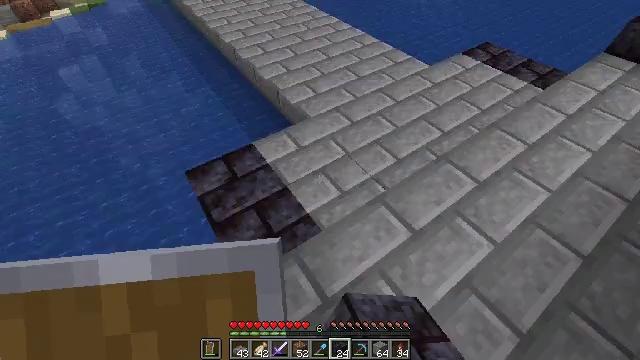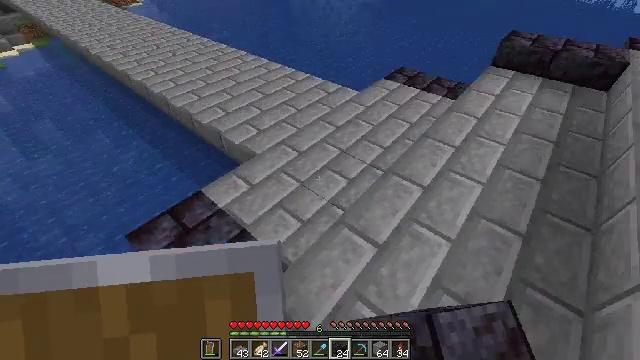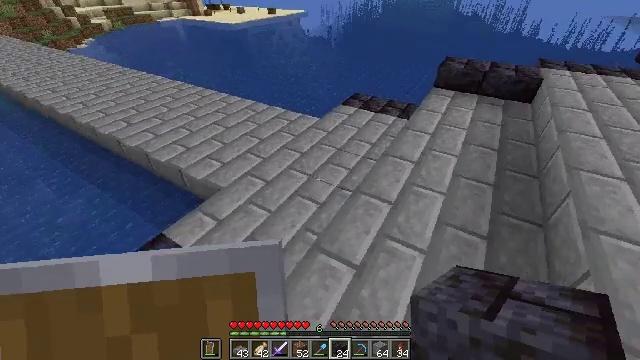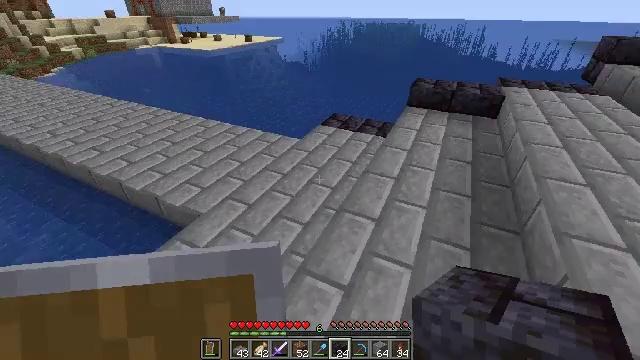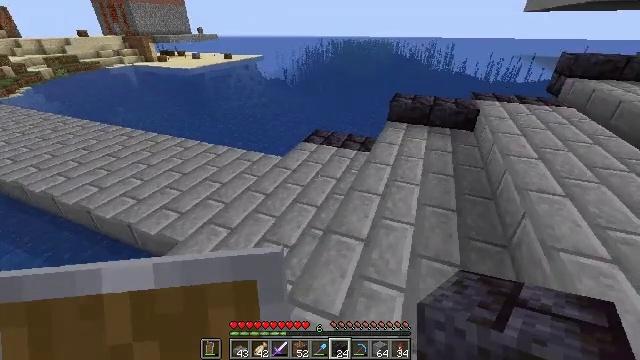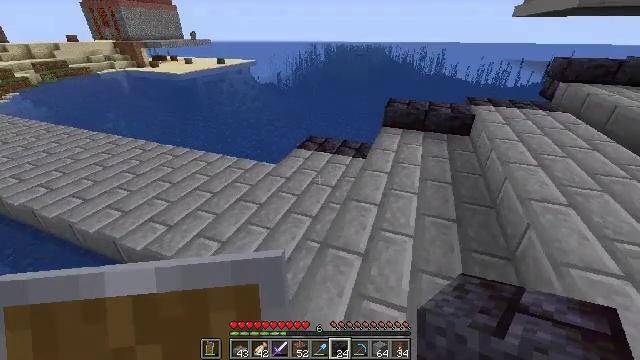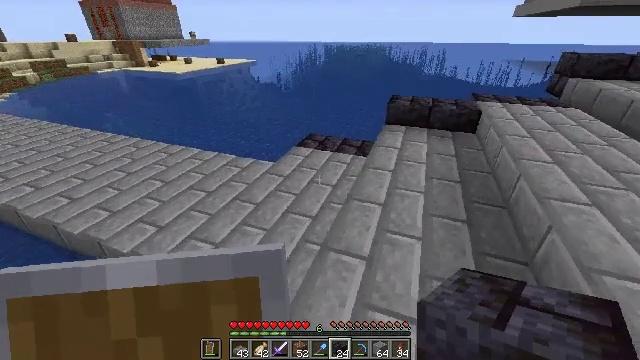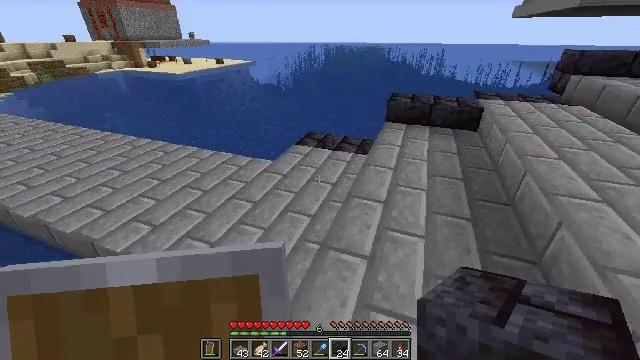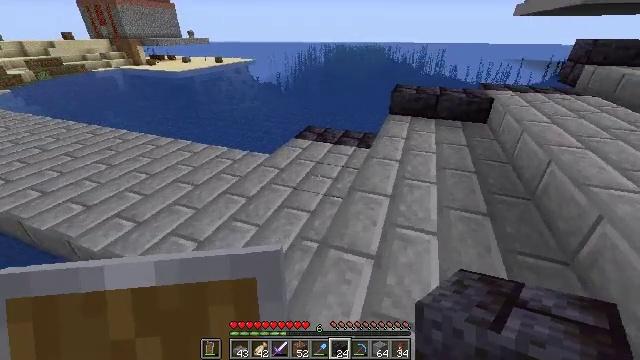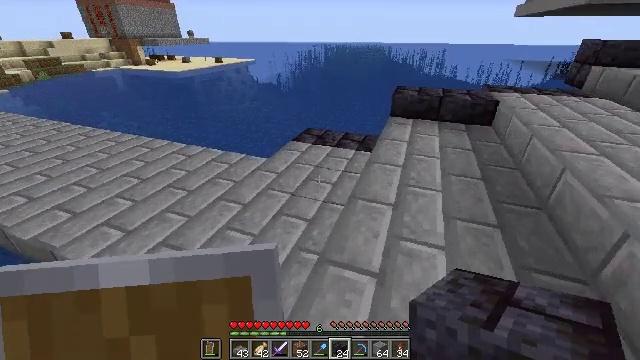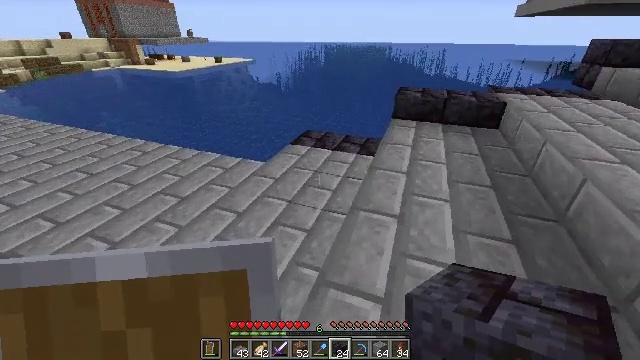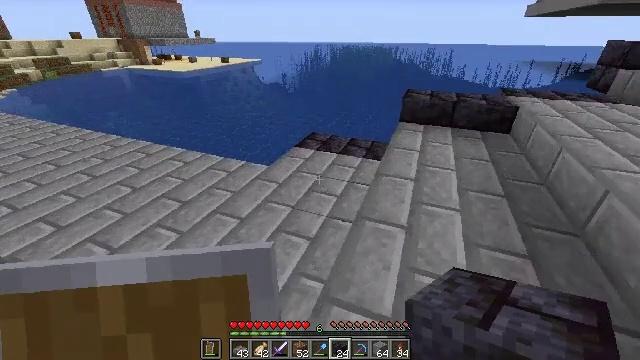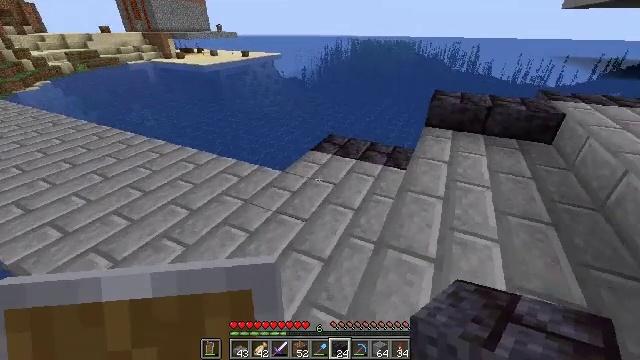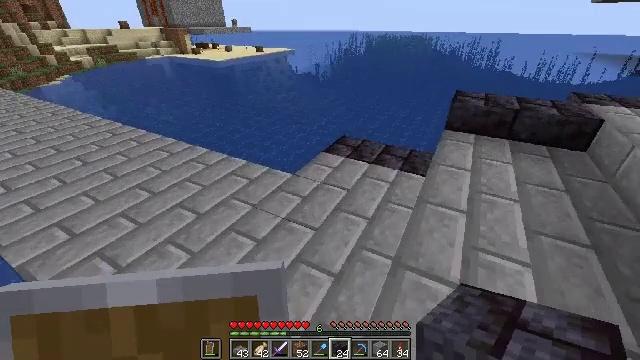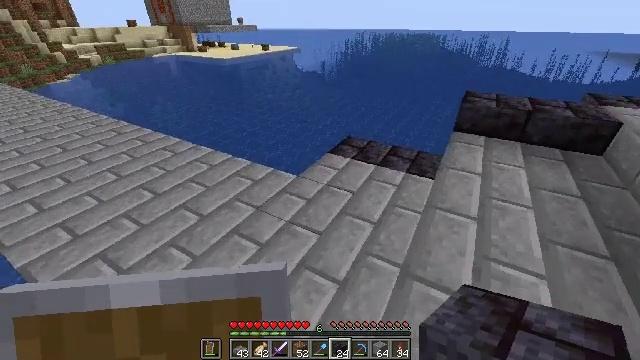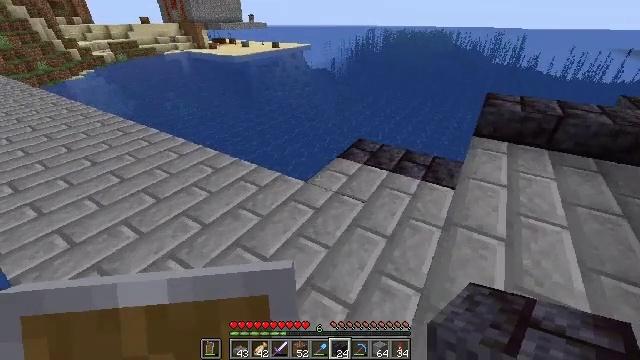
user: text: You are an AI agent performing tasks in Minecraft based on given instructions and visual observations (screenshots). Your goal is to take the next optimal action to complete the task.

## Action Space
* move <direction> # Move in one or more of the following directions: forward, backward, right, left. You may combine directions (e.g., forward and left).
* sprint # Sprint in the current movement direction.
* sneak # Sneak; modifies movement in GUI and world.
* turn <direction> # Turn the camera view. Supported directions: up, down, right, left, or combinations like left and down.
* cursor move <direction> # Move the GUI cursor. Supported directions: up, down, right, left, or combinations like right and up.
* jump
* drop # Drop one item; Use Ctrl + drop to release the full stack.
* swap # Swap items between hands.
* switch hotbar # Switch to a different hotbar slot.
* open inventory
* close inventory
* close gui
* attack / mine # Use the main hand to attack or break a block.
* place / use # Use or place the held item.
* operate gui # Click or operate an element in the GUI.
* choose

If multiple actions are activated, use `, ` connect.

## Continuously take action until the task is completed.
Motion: motion action
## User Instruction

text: Use the crafting table to make a stone slab.
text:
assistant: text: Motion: turn right and up
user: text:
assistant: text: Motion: turn right and up
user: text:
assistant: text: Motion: move forward, turn right and up
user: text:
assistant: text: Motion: move forward, turn right and up
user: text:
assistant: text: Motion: move forward, turn right
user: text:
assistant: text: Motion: move forward
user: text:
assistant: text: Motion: move forward
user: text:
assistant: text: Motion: move forward
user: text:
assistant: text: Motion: move forward
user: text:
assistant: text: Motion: move forward
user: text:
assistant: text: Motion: move forward, turn left
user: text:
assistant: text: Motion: move forward, turn left
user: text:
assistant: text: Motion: move forward, turn left
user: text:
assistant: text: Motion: move forward, turn left
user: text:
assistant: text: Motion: move forward, turn left
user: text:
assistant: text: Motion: move forward
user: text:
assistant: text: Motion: move forward
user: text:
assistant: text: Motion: move forward and move left
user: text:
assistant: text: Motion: move forward and move left, turn right and down
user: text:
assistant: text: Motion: move forward and move left, turn right and down
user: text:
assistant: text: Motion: move forward and move left, turn right and down
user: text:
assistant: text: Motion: move left, turn right and up
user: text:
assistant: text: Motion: turn left
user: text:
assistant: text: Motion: turn left
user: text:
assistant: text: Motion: turn down
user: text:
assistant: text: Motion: turn right and down
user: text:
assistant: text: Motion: turn right
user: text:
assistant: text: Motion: move back, turn right
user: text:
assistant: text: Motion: move back, turn right
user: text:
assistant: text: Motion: move back, turn right